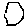
Label: hexagon